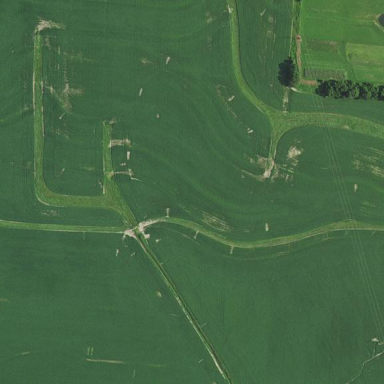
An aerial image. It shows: Picturesque farmland scene.